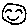
Label: smiley face